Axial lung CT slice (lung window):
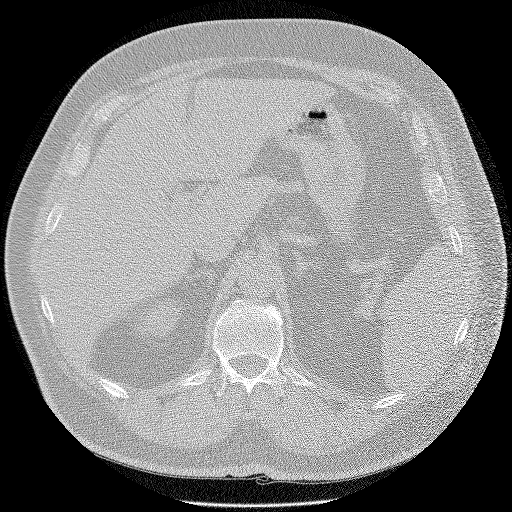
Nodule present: no